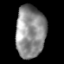
Tissue: lung
Cell type: Myeloid cells
Senescence score: 0.219
Nuclear area (px): 1506
Mean DAPI intensity: 141.69